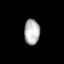
Tissue: skin
Cell type: Others
Senescence score: 0.7773
Nuclear area (px): 386
Mean DAPI intensity: 181.067